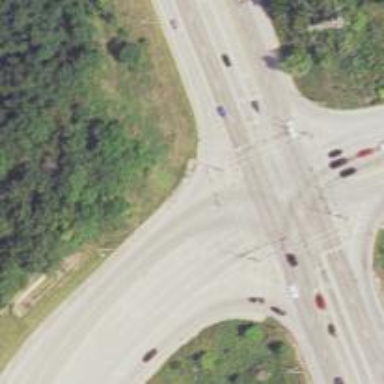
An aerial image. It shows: Trunk link highway.